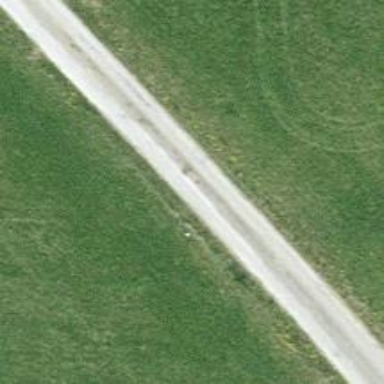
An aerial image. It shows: Track with grade2 tracktype.